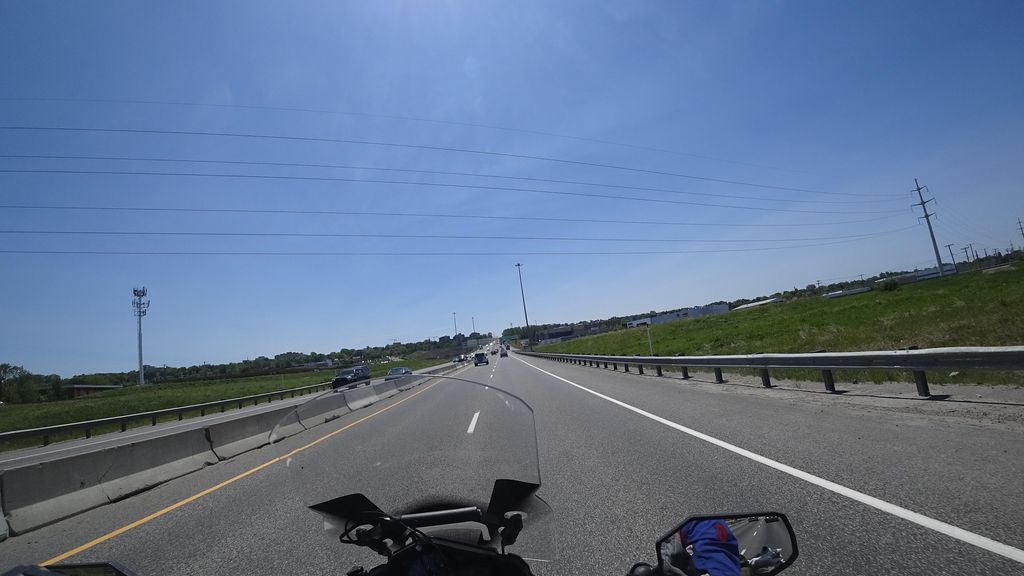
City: quebec_city